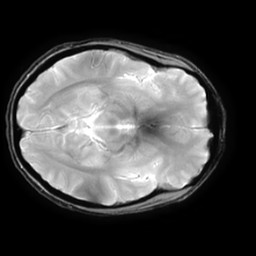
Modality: T2starw
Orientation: axial
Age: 34
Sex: female
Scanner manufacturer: ge
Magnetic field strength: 3 T
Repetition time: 0.65 s
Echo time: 0.02 s